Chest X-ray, AP view. Patient: 38 years old, sex M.
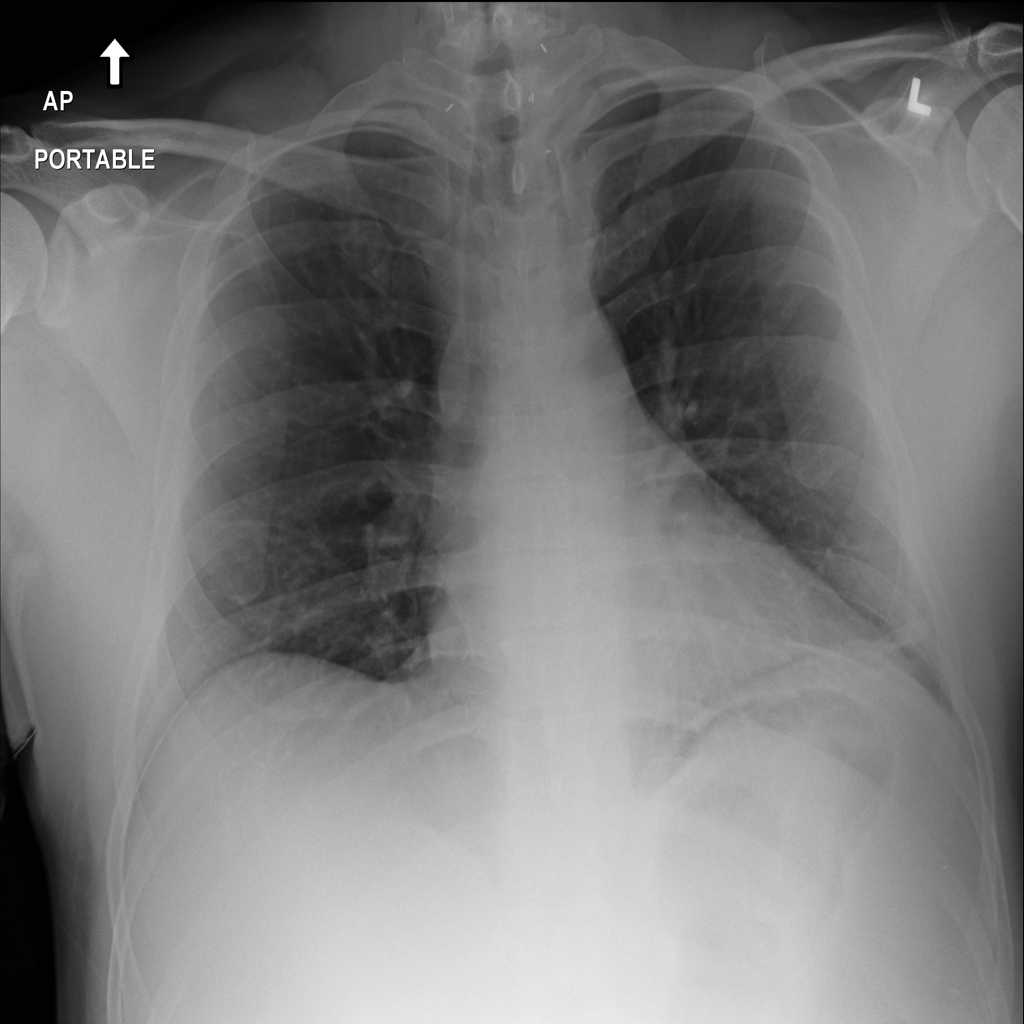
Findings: Atelectasis